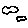
Label: cloud